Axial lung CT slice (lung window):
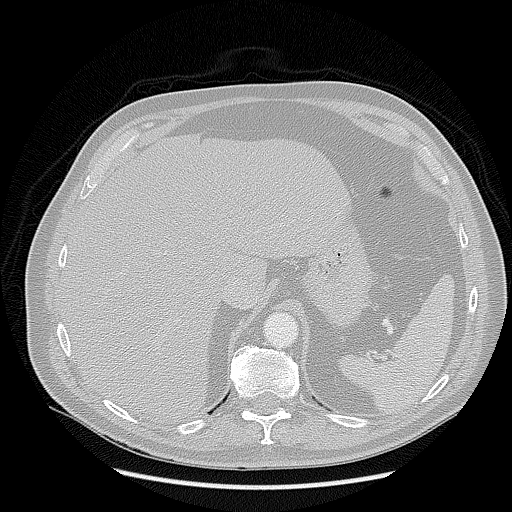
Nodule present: no